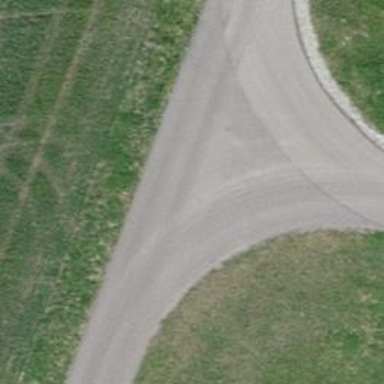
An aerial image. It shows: Culvert tunnel passing through ditch.